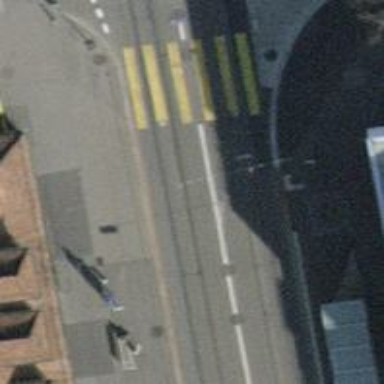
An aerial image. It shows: Tram stop with stop position for public transport.